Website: walmart
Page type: customer-info-address
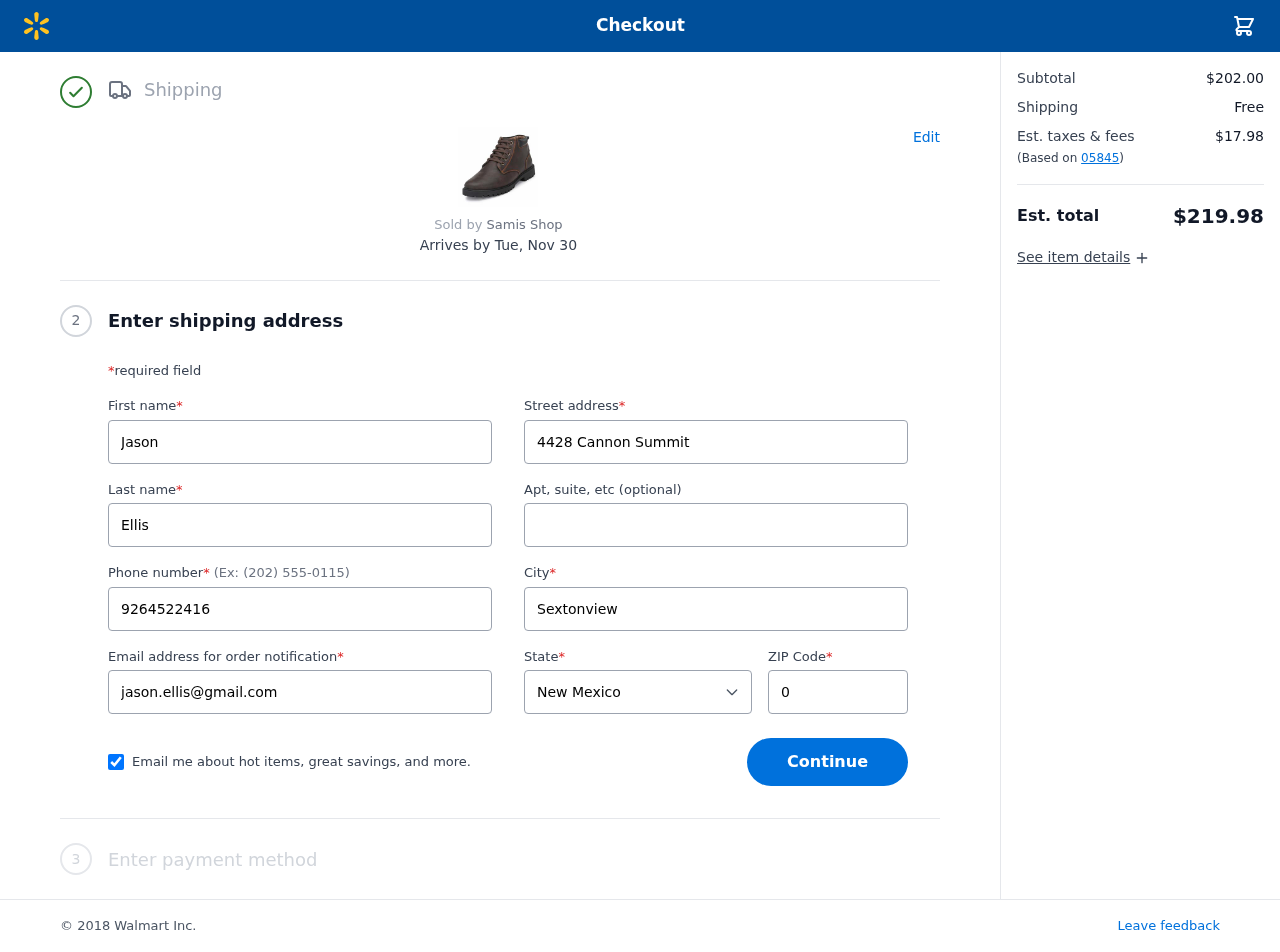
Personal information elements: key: PII_CITY
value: Sextonview
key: PII_EMAIL
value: jason.ellis@gmail.com
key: PII_FIRSTNAME
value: Jason
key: PII_LASTNAME
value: Ellis
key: PII_PHONE
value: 9264522416
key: PII_POSTCODE
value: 05845
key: PII_STATE
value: New Mexico
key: PII_STREET
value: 4428 Cannon Summit
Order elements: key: ORDER_DELIVERY_DATE
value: Tue, Nov 30
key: ORDER_SUBTOTAL
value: $202.00
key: ORDER_SHIPPING_COST
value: Free
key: ORDER_TAX
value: $17.98
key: ORDER_TOTAL
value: $219.98